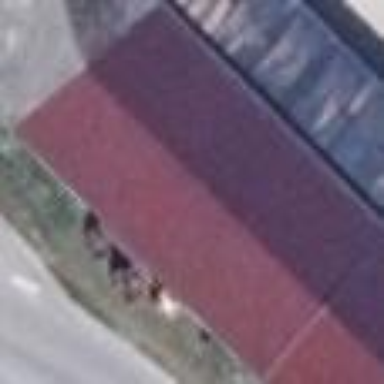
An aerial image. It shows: Gabled roof on farm auxiliary building.